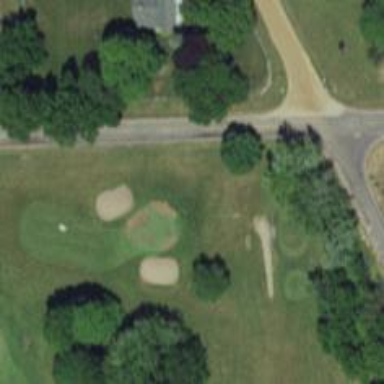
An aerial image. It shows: Golf hole.